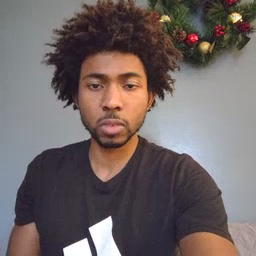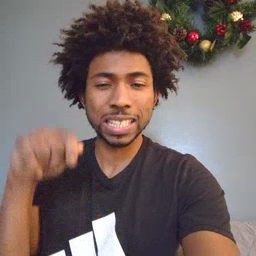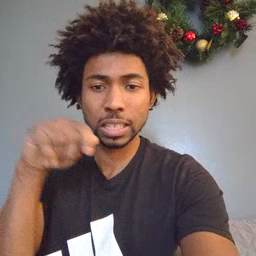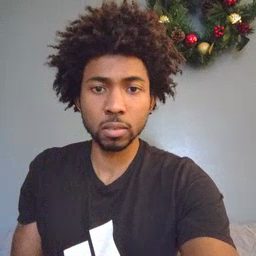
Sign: toothbrush